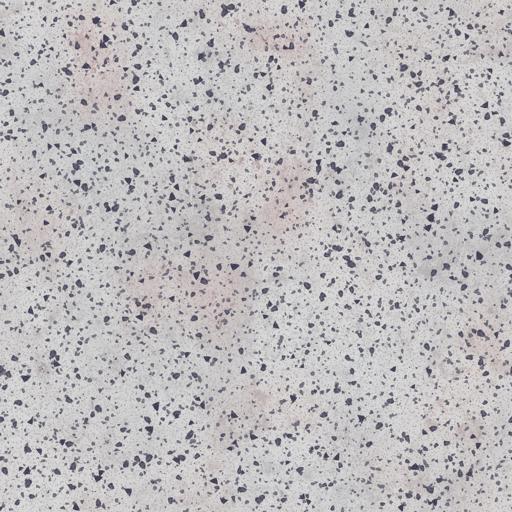
Tags: antique clean floor stone terrazzo white